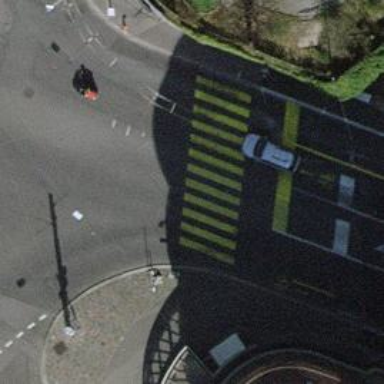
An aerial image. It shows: Secondary road with asphalt surface. It has designated cycle lane on the left side.